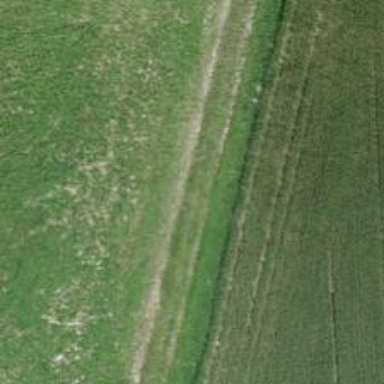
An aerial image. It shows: Grass track with grade5 tracktype.